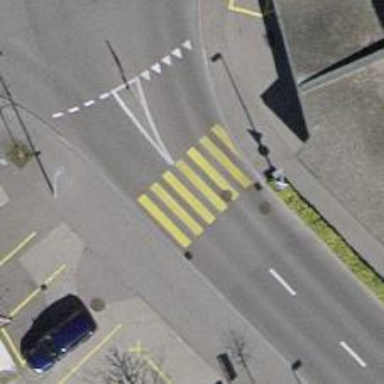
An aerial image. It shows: Zebra crossing on the road.